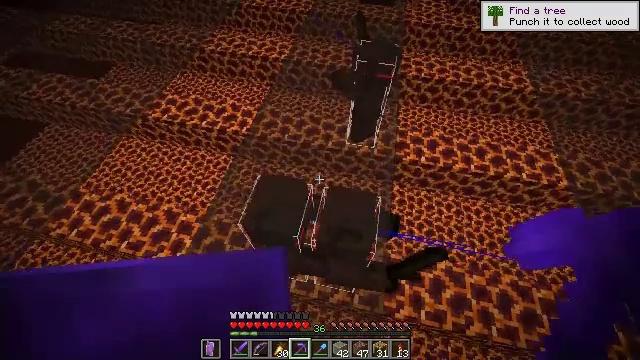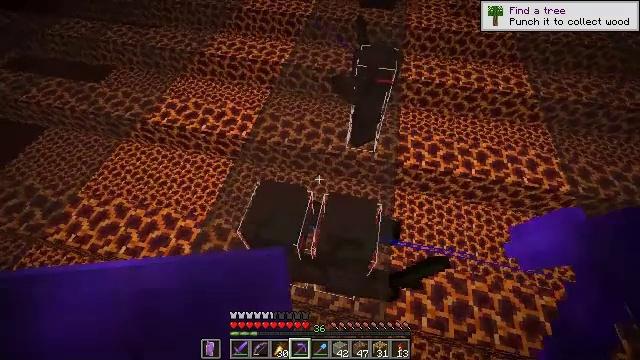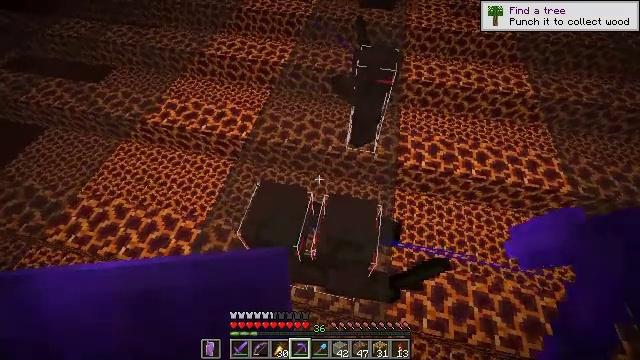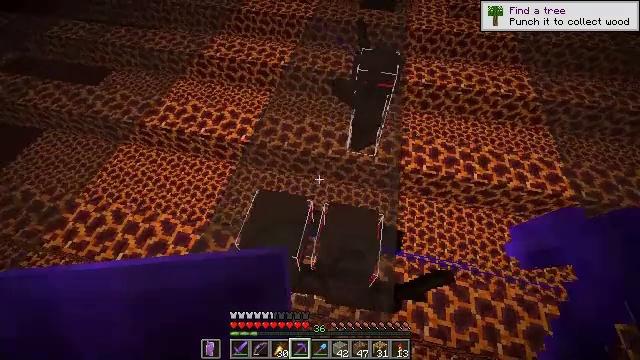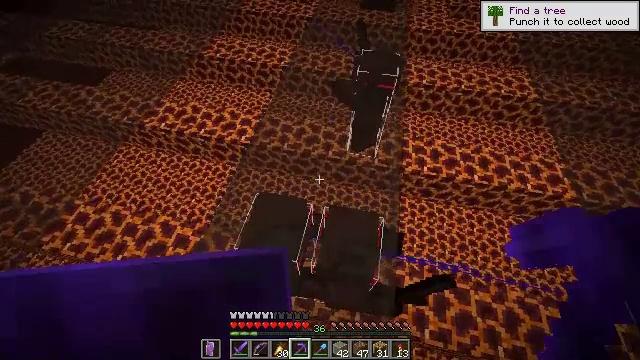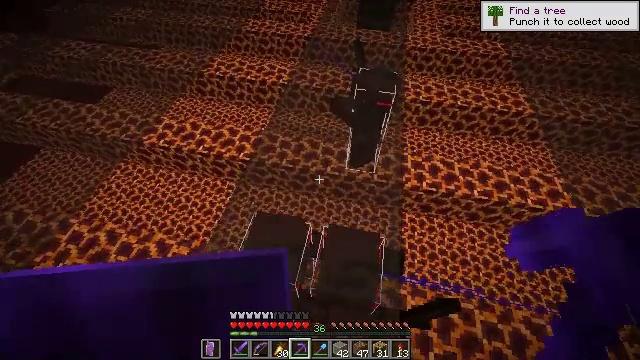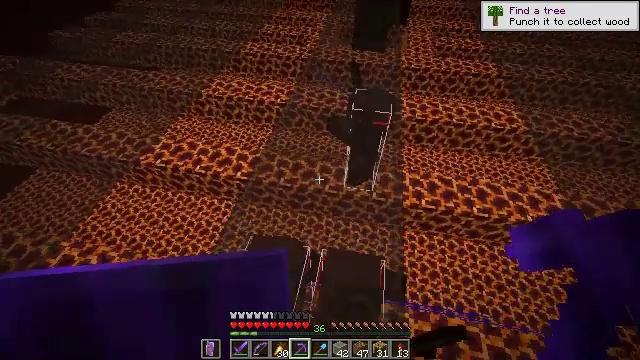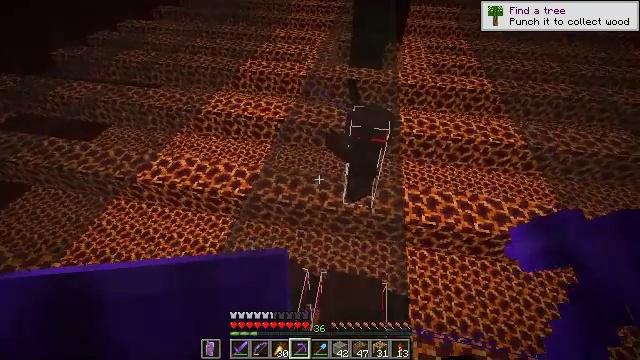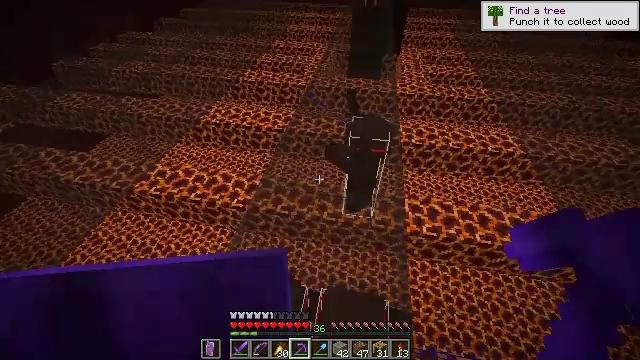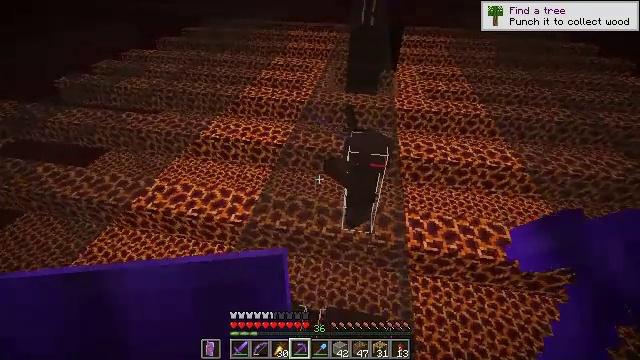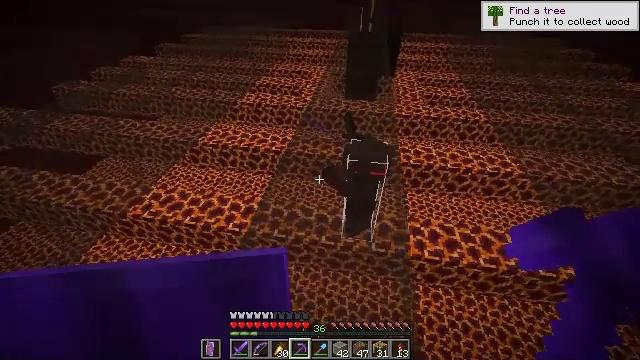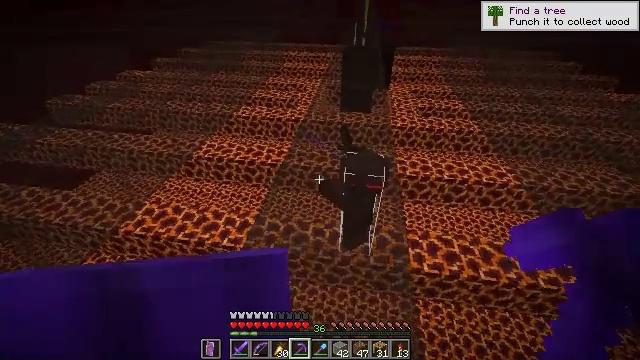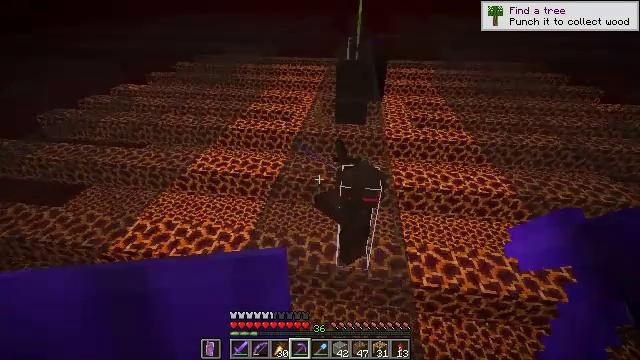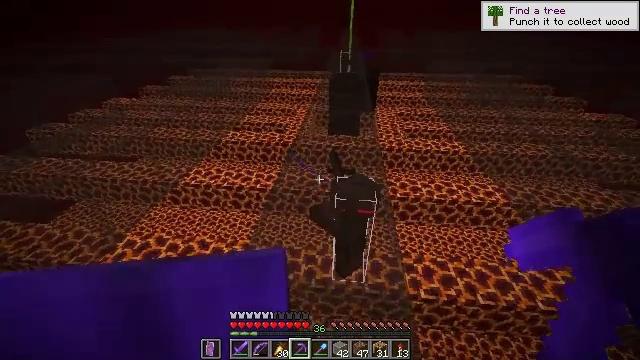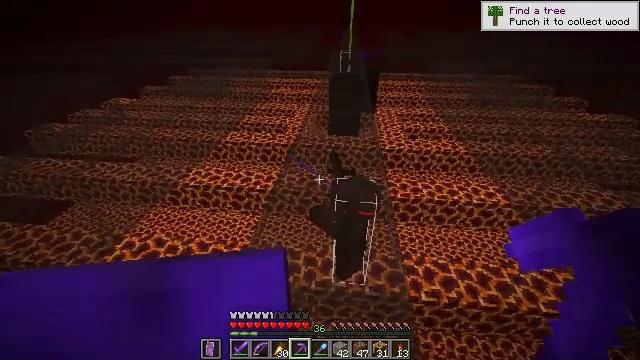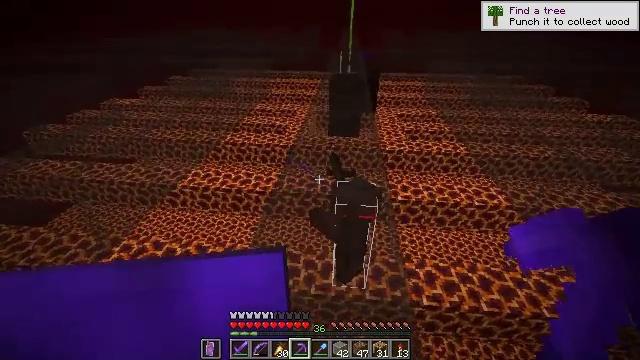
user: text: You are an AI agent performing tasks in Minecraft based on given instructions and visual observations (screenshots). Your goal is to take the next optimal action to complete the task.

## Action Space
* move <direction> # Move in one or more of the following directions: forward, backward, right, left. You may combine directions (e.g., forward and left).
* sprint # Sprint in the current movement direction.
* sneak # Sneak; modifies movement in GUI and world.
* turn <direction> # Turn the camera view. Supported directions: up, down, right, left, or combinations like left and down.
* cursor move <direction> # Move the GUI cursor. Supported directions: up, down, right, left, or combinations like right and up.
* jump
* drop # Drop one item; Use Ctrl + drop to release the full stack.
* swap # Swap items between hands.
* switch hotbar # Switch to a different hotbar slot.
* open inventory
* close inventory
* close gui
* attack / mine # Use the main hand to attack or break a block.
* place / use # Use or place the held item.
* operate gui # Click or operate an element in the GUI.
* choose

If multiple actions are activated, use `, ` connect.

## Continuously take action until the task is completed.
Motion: motion action
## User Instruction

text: Mine the white stained glass to recycle it.
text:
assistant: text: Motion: move forward, sneak
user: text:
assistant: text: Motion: move forward, sneak
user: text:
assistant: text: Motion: move forward, sneak
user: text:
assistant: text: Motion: move forward, sneak
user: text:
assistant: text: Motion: move forward, sneak, turn up
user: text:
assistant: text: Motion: move forward, sneak, turn up
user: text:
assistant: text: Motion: move forward, sneak, turn up
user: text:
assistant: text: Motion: move forward, sneak, turn up
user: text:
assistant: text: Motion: move forward, sneak, turn up
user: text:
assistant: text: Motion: move forward, sneak, turn up
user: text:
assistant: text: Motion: move forward, sneak, turn right and up
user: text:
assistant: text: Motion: move forward, sneak, turn right and up
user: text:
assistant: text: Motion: move forward, sneak, turn right and up
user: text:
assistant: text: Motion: move forward, sneak
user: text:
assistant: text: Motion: move forward
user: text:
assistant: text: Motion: move forward
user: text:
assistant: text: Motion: move forward
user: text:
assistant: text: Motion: move forward
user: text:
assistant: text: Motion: move forward
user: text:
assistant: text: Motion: move forward
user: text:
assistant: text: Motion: move forward
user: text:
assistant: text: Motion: move forward
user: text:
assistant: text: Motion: move forward
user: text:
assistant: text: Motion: move forward
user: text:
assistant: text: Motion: move forward
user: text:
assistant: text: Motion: move forward
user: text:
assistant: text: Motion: move forward
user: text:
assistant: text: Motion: move forward
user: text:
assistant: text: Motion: move forward
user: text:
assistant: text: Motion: move forward, turn right